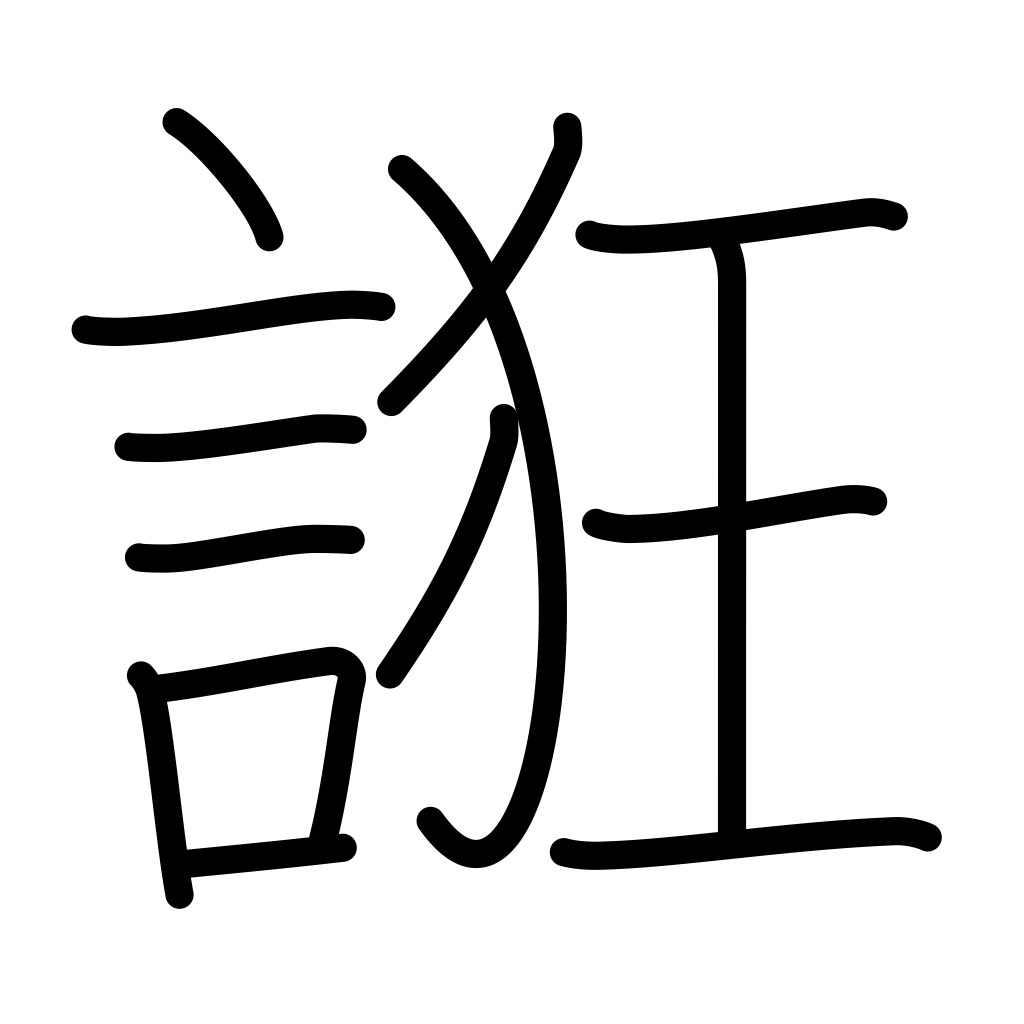
Meaning: cheat, coax